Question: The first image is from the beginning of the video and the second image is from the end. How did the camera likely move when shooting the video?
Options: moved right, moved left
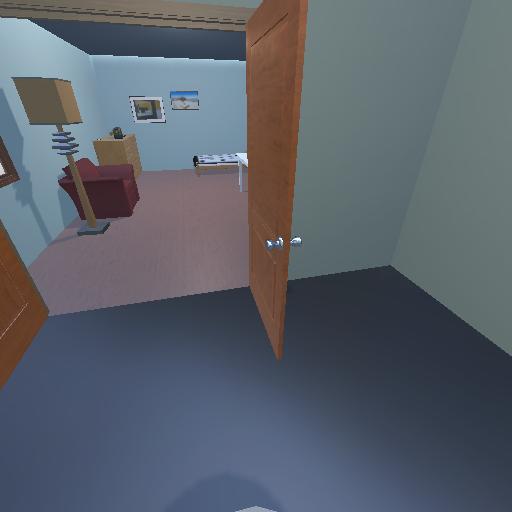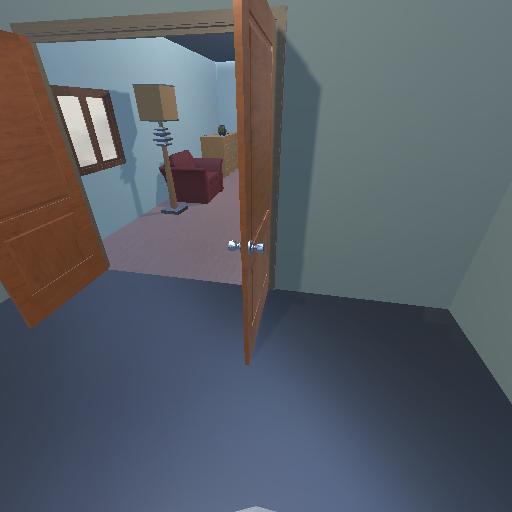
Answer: moved right